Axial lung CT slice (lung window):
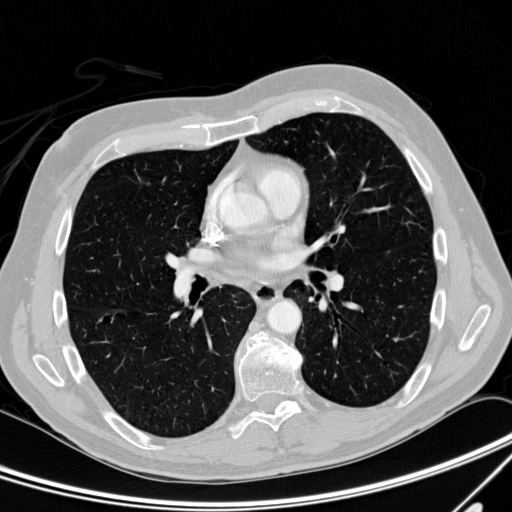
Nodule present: yes
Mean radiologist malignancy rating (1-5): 2